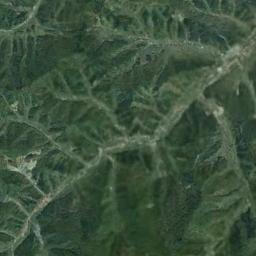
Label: mountain